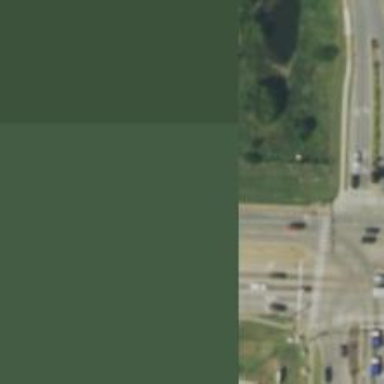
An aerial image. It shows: Primary highway with separate sidewalk.